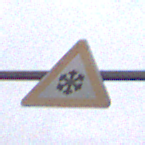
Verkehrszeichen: SchneeOderEisglaette
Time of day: Midday
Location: Outdoor (Nature)
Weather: Overcast
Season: NotSpecified
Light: Natural